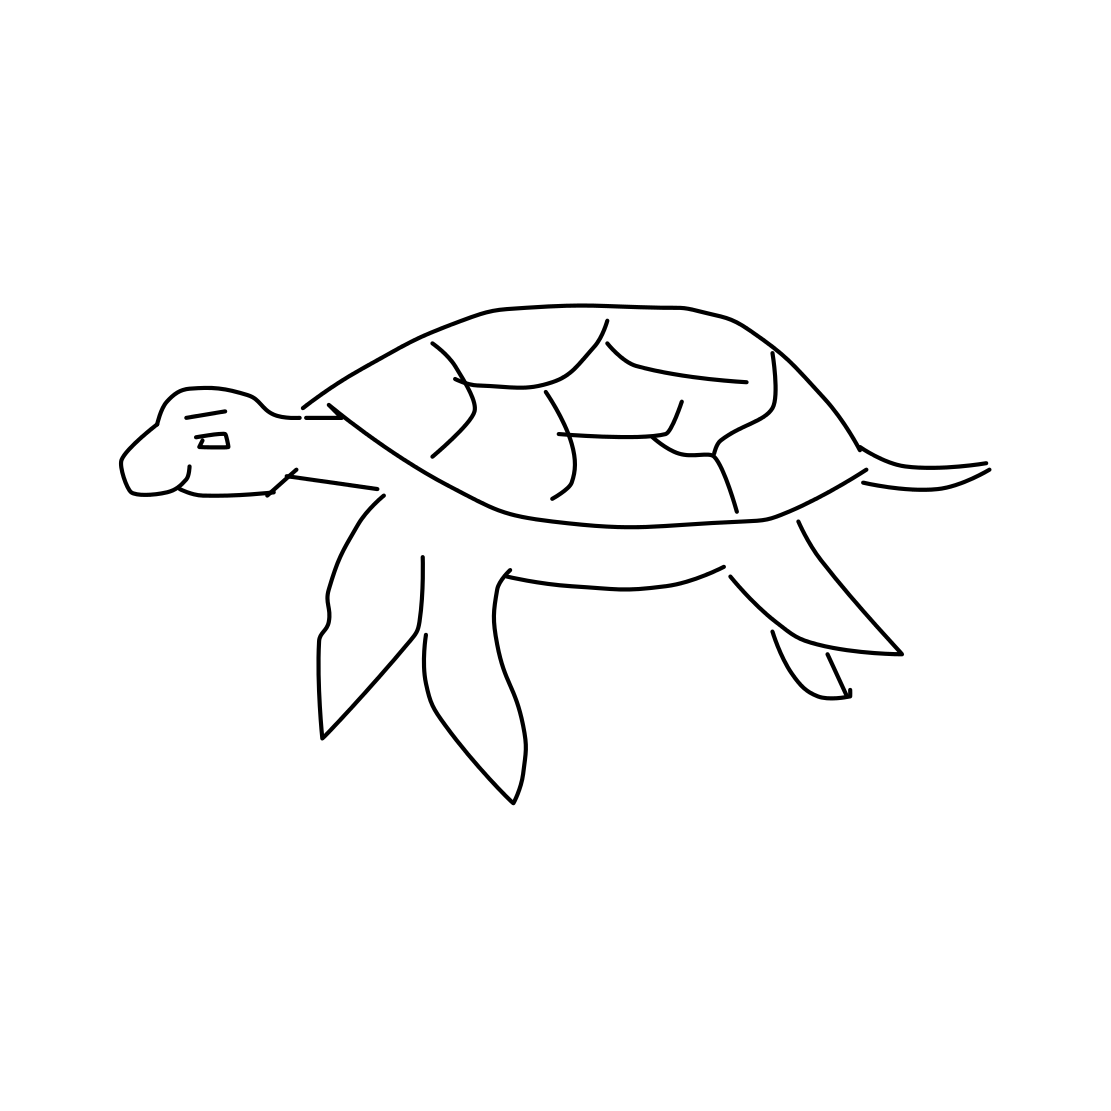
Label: sea turtle